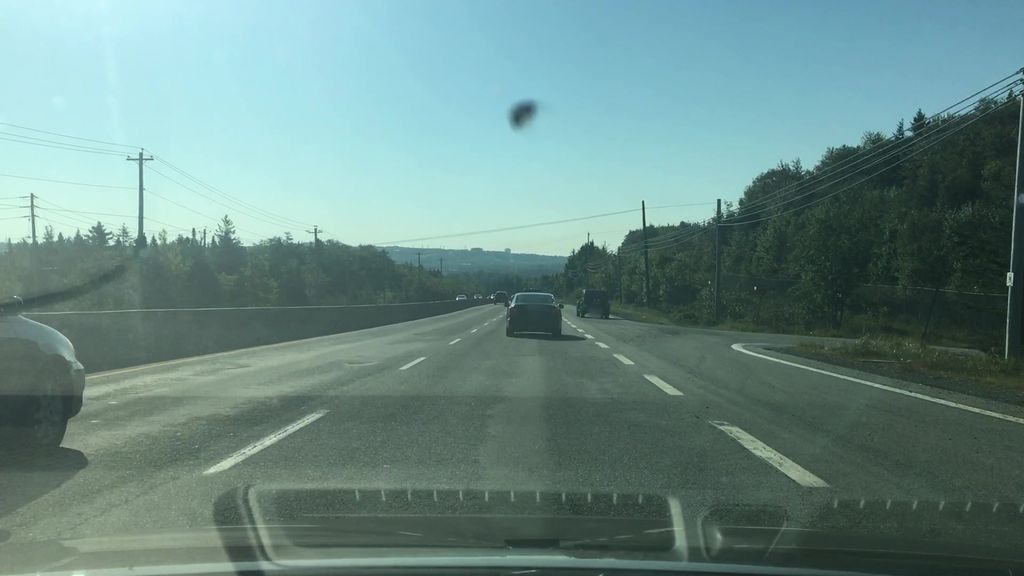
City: halifax